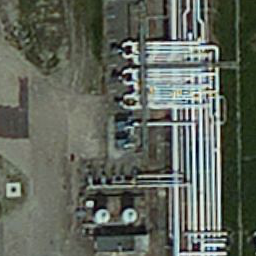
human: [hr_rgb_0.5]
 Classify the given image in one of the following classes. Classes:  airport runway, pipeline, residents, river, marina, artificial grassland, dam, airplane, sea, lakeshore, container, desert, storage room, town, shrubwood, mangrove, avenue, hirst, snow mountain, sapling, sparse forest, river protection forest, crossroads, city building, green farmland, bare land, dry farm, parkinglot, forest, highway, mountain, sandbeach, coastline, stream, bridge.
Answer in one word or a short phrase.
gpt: pipeline